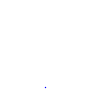
Particle: pion